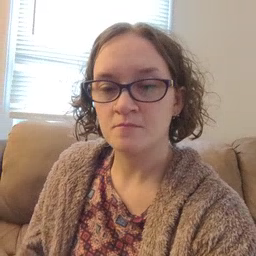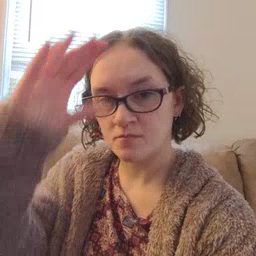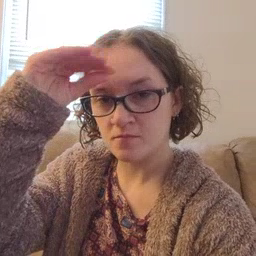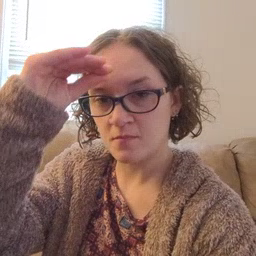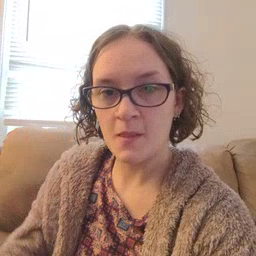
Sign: boy